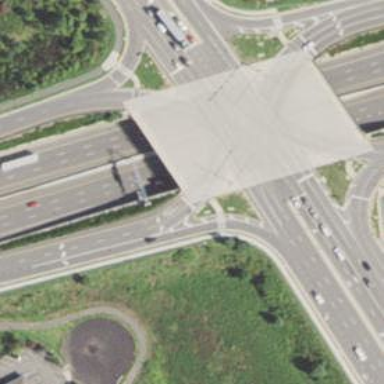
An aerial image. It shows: Trunk link highway bridge.